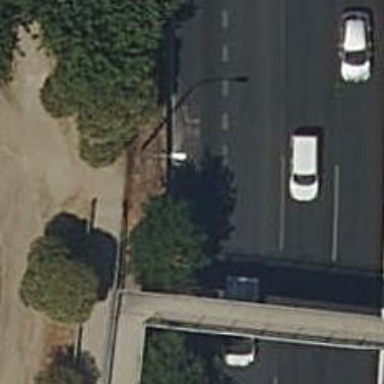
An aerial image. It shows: Guard rail as barrier.